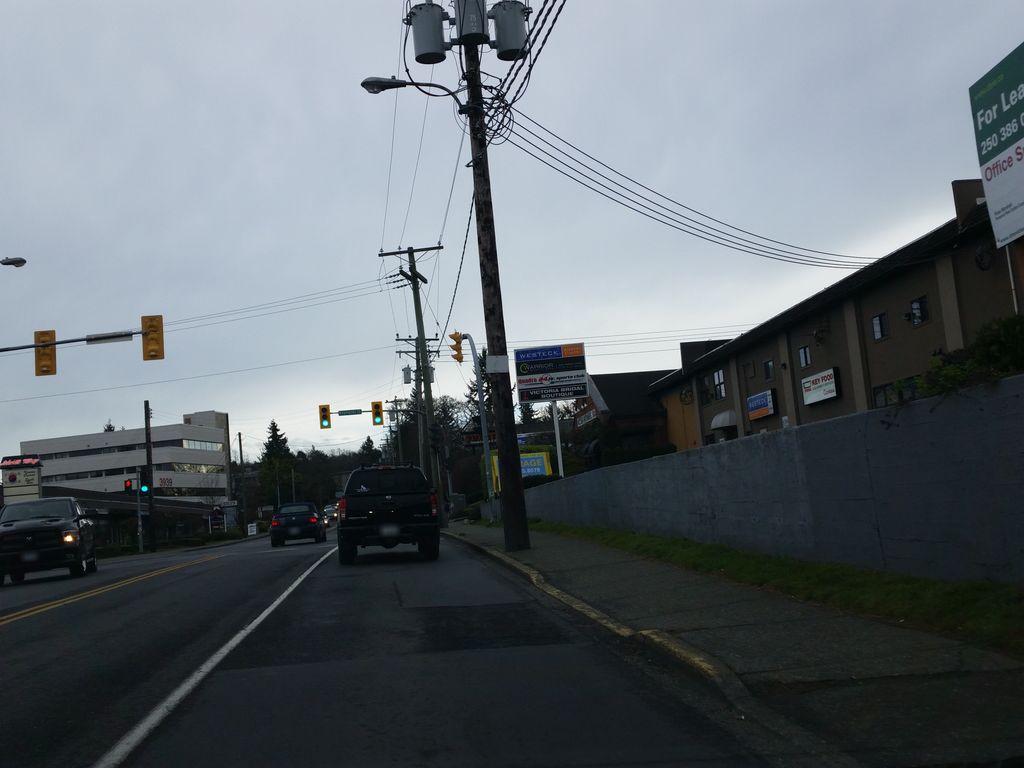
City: victoria